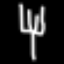
Label: fork